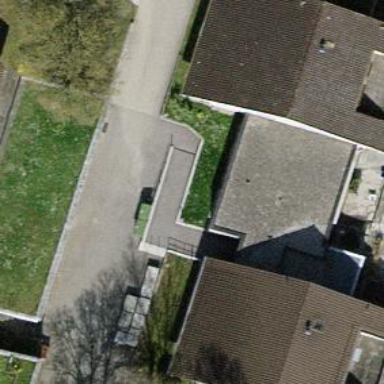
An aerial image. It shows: Street-side parking area.